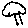
Label: tree